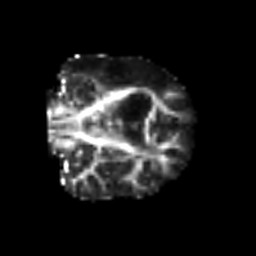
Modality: FA
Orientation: coronal
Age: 50
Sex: male
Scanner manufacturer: siemens
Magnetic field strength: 3 T
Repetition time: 6.1 s
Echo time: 0.101 s